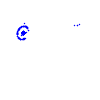
Particle: pion